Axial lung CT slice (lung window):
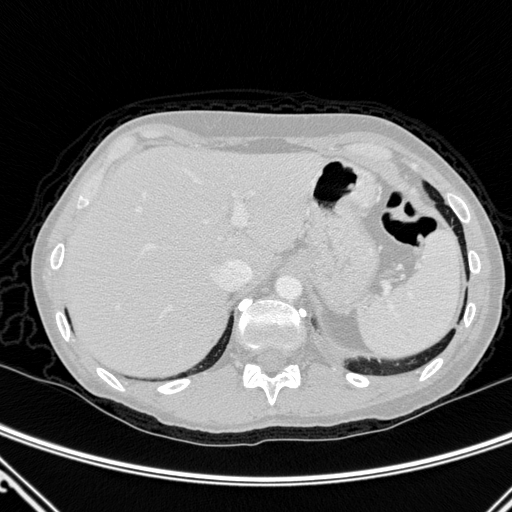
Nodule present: no